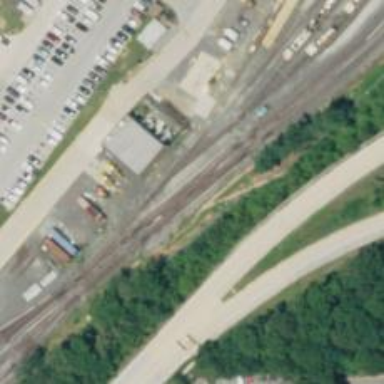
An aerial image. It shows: Electrified rail service yard.